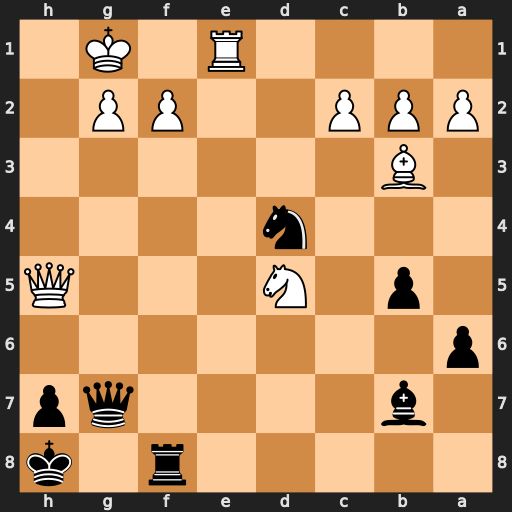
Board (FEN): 5r1k/1b4qp/p7/1p1N3Q/3n4/1B6/PPP2PP1/4R1K1
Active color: b
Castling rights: -
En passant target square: -
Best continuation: Nf3+ Kf1 Nxe1